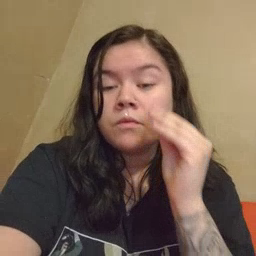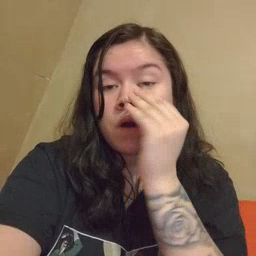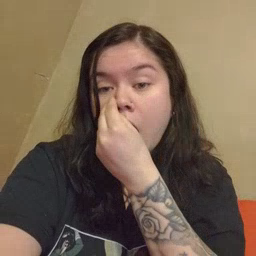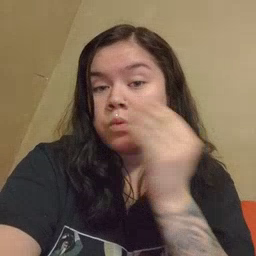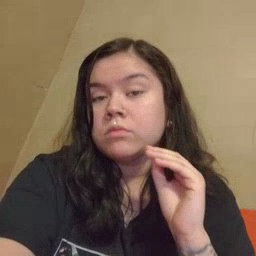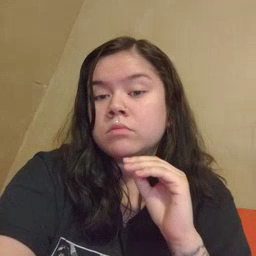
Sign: flower